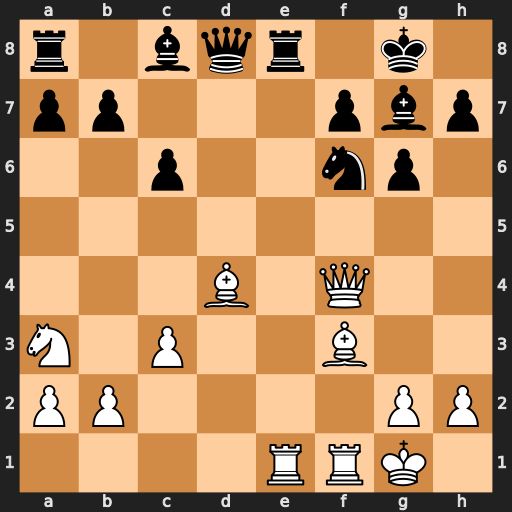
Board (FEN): r1bqr1k1/pp3pbp/2p2np1/8/3B1Q2/N1P2B2/PP4PP/4RRK1
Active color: w
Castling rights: -
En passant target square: -
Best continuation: Bxf6 Bxf6 Rxe8+ Qxe8 Qxf6